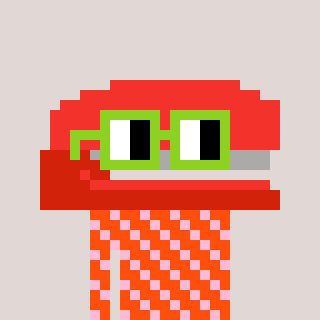
a pixel art character with square light green glasses, a stapler-shaped head and a orange-colored body on a warm background